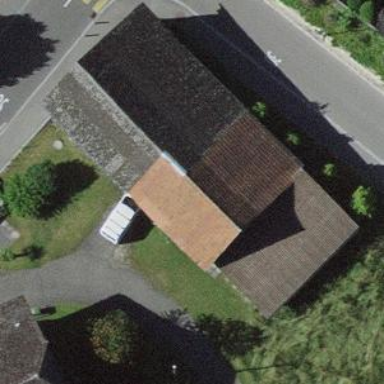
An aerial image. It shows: Rural barn.